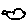
Label: bird